Question: What is the reading of this measurement?
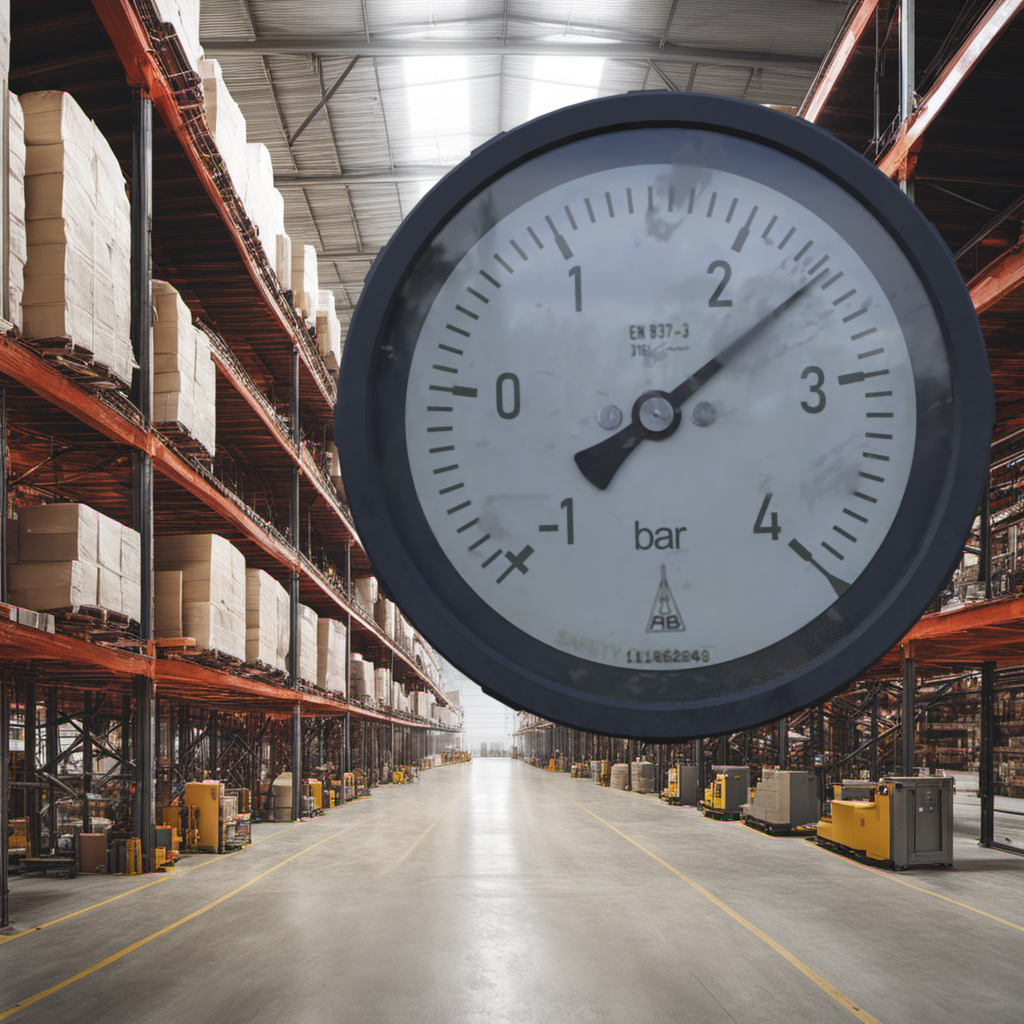
Answer: The result is 2.47
Question: What is the range of the measurement shown in the image?
Answer: The range is from -1 to 4
Question: What is the minimum and maximum value range of this measurement?
Answer: The minimum value is -1 and the maximum value is 4